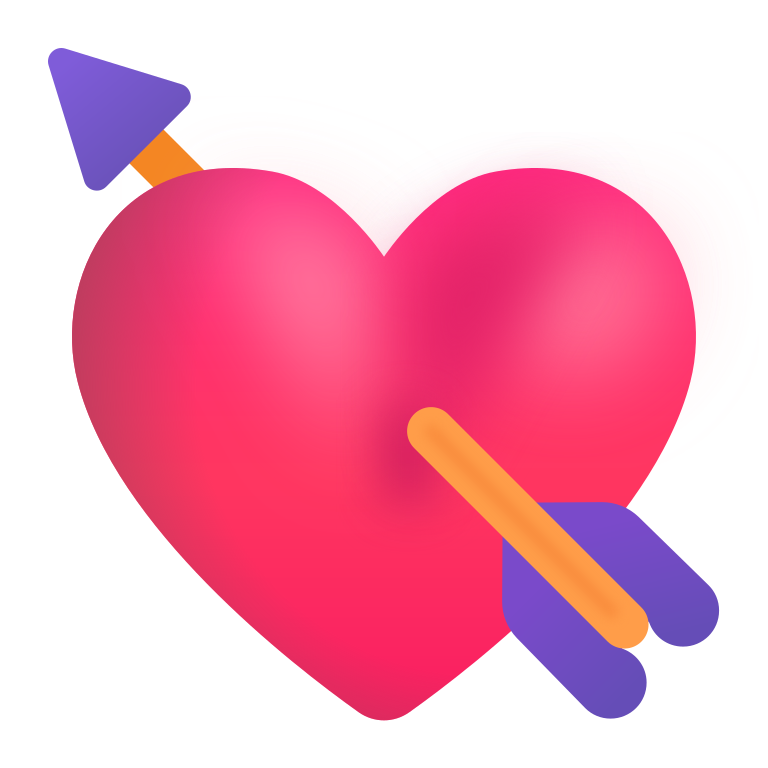
heart with arrow color